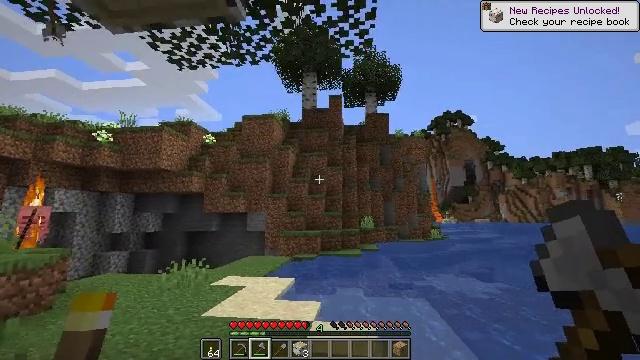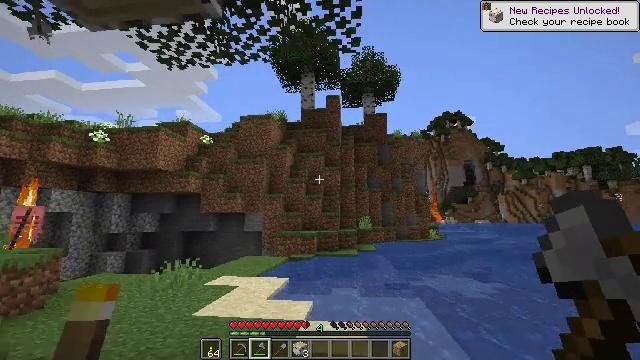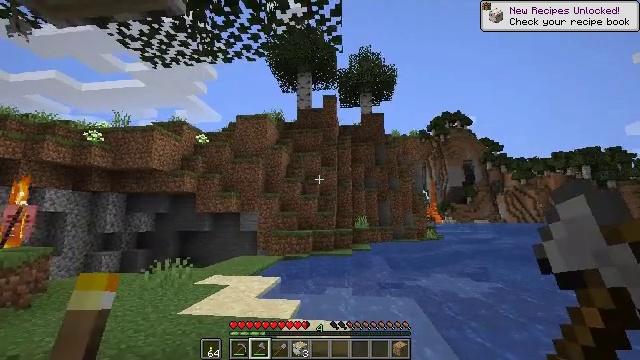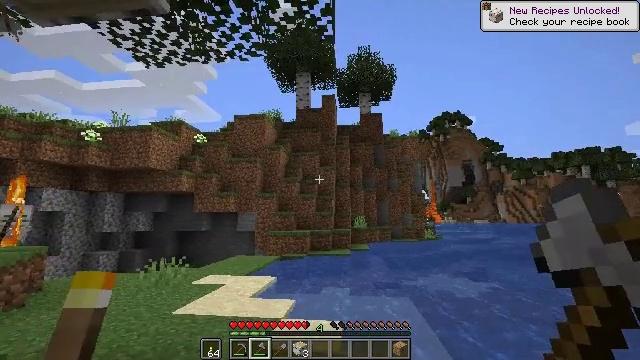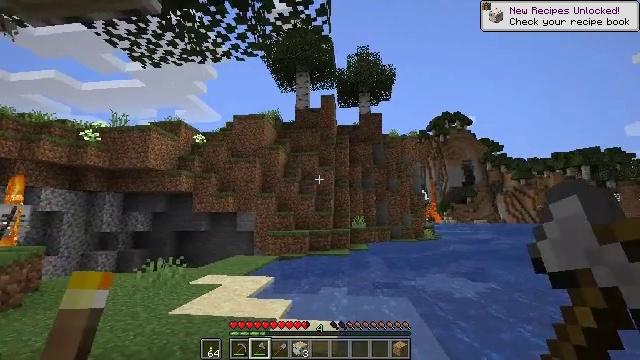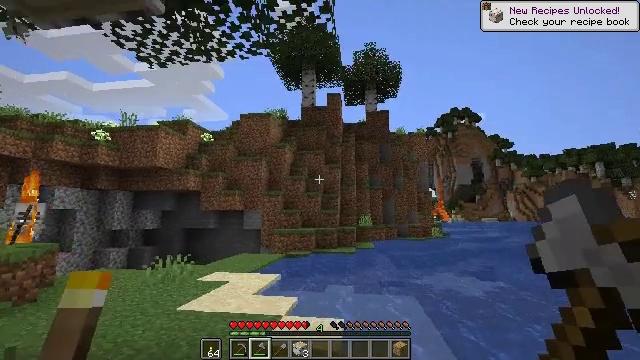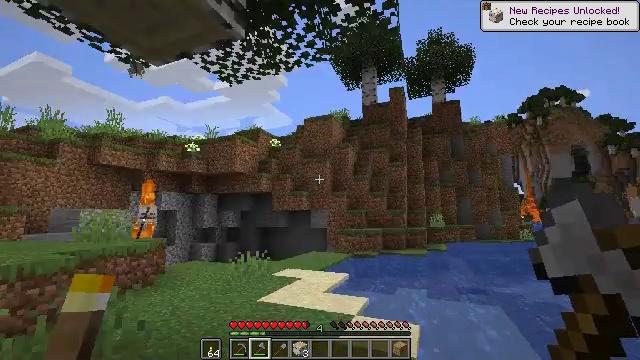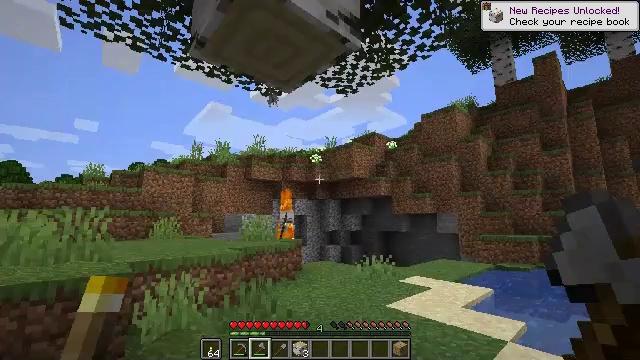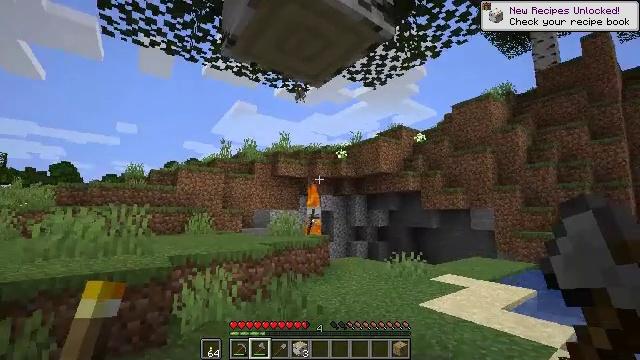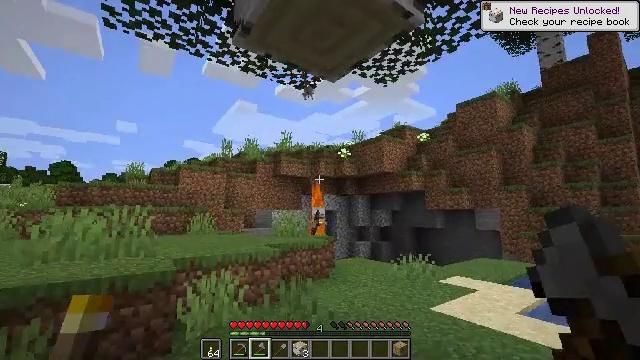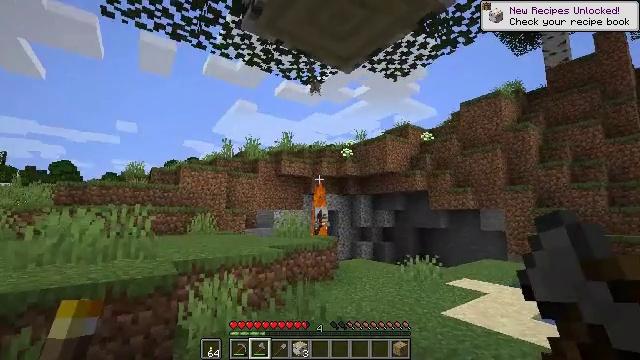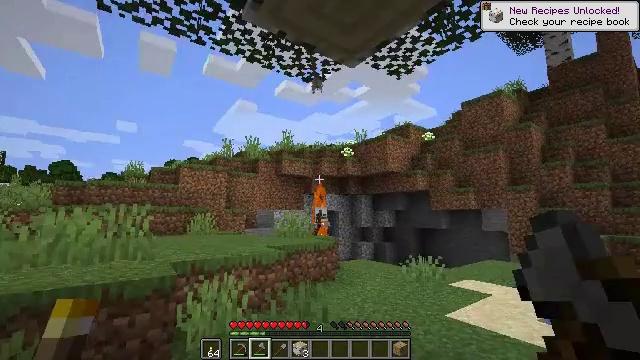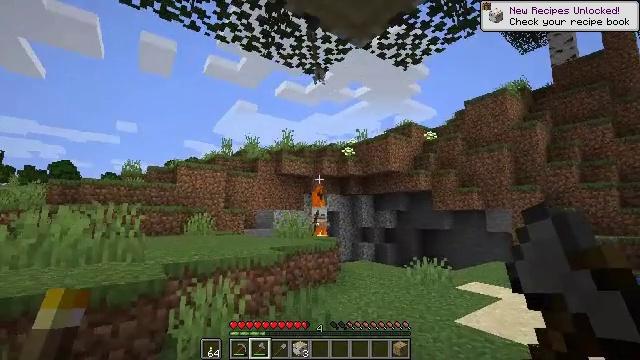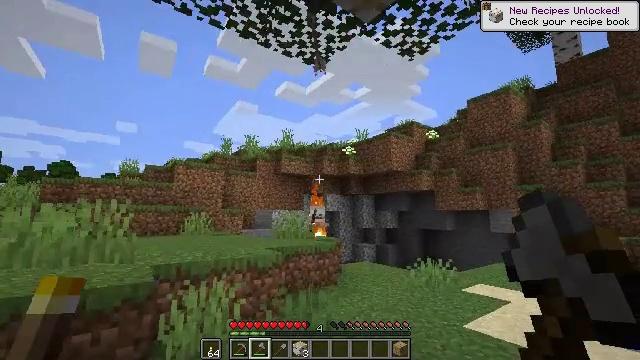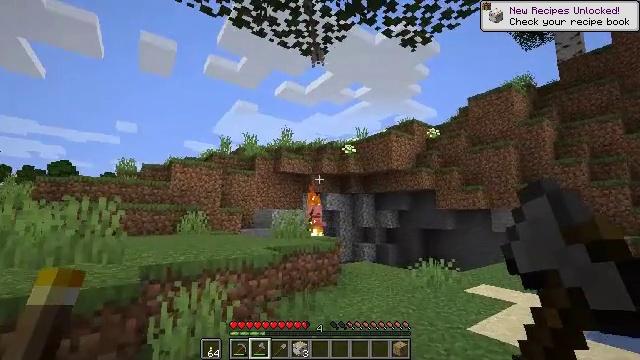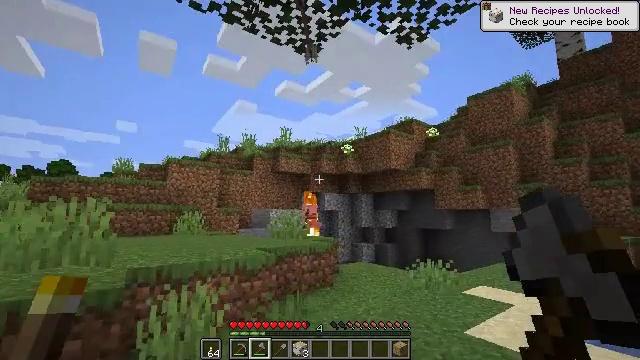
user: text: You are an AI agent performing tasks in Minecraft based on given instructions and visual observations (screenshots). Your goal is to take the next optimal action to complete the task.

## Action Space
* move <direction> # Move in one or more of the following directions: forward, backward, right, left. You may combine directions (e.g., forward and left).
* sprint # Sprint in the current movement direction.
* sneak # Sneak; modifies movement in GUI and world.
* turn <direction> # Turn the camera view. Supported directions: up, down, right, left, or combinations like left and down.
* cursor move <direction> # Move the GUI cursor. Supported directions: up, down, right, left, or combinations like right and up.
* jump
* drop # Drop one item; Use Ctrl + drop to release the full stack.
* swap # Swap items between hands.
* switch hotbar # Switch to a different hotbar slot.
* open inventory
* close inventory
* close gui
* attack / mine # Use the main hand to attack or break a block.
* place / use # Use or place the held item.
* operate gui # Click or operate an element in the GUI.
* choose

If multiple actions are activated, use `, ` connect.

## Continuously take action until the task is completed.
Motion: motion action
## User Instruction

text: Chop down the birch log.
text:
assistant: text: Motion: move right
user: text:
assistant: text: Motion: no_op
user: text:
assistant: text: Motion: no_op
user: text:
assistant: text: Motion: no_op
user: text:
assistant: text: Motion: turn left
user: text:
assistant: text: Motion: move left, turn left
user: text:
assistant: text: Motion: move forward and move left, turn left
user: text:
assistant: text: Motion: move forward and move left, turn left
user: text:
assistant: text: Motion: move forward and move left
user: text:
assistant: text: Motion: move forward
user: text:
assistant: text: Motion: move forward
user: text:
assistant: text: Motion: move forward
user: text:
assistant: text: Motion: move forward
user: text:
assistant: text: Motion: move right
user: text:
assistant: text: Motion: move right
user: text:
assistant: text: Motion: move right, turn up
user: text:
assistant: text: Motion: turn up
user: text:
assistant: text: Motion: turn left and up
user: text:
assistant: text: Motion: turn left and up, attack / mine
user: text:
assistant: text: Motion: turn up, attack / mine
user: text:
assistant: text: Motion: attack / mine
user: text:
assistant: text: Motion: attack / mine
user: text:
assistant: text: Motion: attack / mine
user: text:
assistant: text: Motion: attack / mine
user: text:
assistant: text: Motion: turn up, attack / mine
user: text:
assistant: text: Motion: turn left and up, attack / mine
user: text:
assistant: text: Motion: turn left and up, attack / mine
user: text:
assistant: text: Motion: turn left and up, attack / mine
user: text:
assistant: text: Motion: turn left, attack / mine
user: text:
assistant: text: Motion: attack / mine